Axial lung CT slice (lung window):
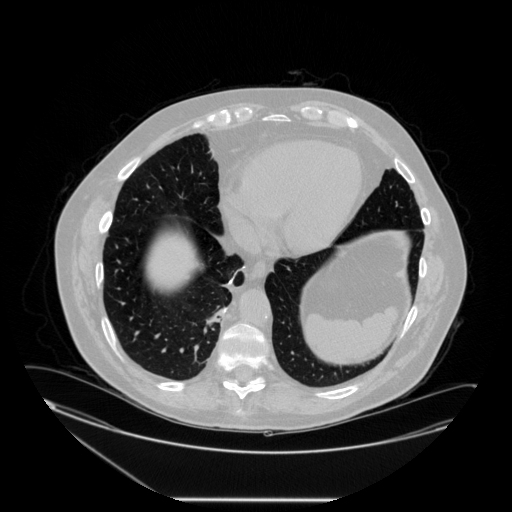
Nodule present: no